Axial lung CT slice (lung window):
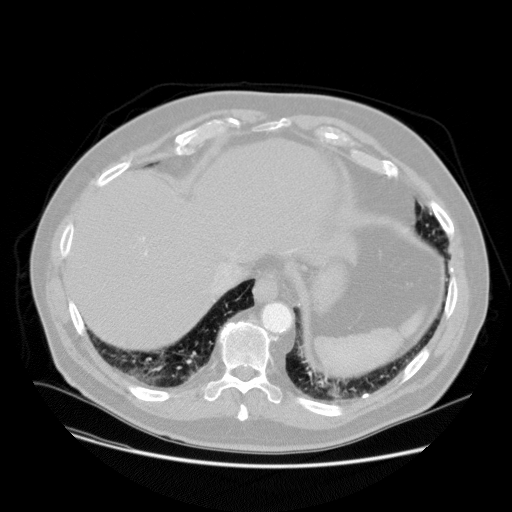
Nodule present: no